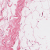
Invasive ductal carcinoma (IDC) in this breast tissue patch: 0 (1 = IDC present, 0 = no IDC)